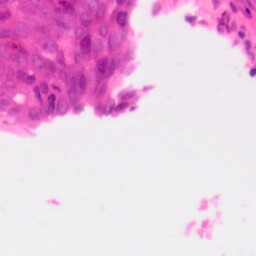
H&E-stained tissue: Colon